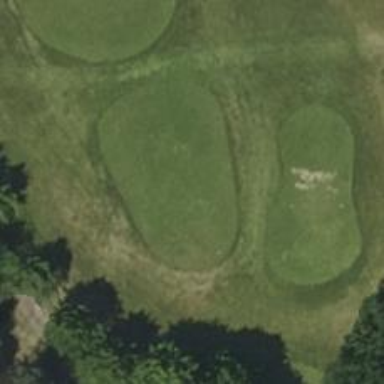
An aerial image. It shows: Golf tee.